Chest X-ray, PA view. Patient: 30 years old, sex M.
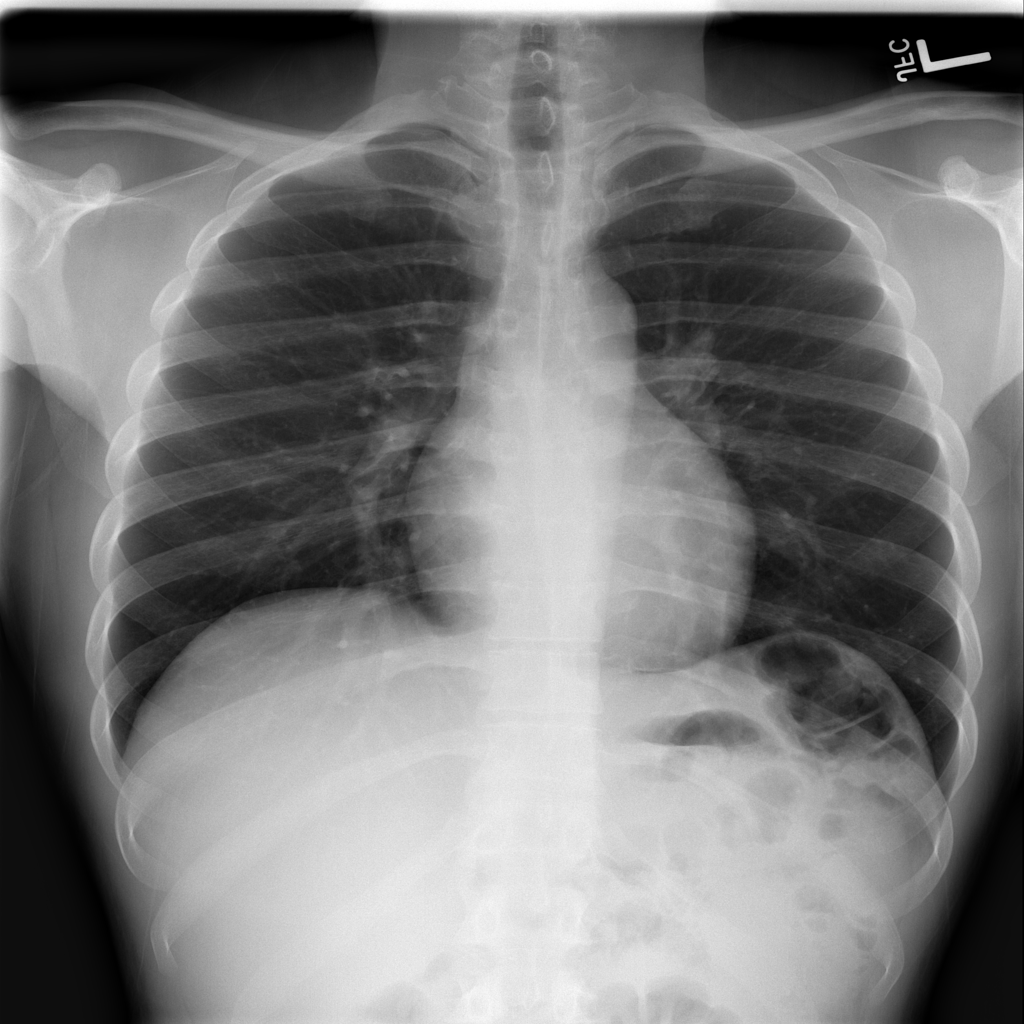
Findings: No Finding